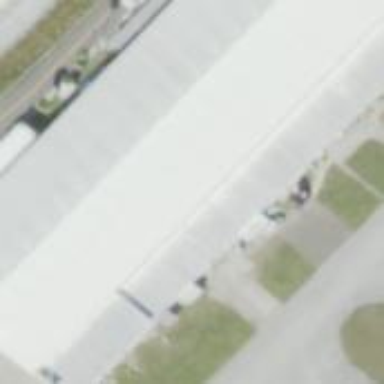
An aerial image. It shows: Hangar building at the airport.